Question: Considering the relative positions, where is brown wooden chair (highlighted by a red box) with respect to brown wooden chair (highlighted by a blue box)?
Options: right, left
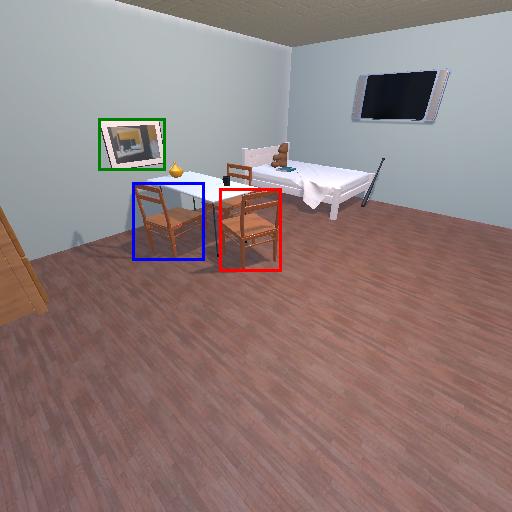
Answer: right